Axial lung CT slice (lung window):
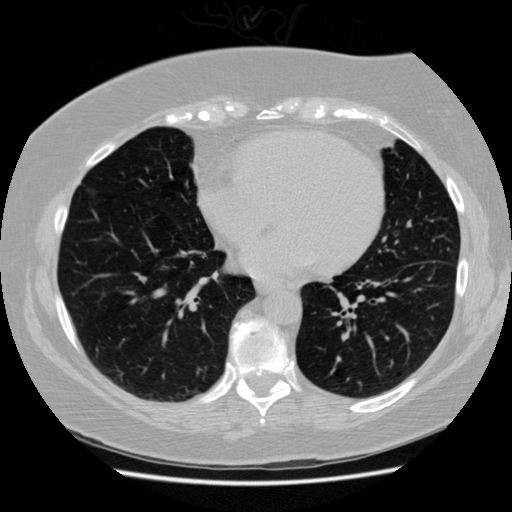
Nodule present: no